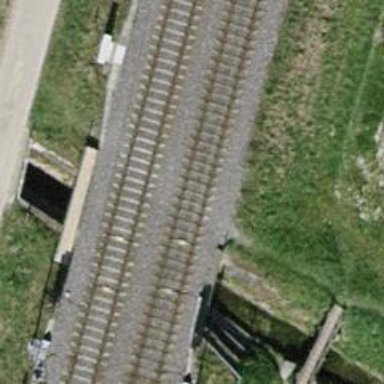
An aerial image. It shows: Railway bridge with electrified contact lines.